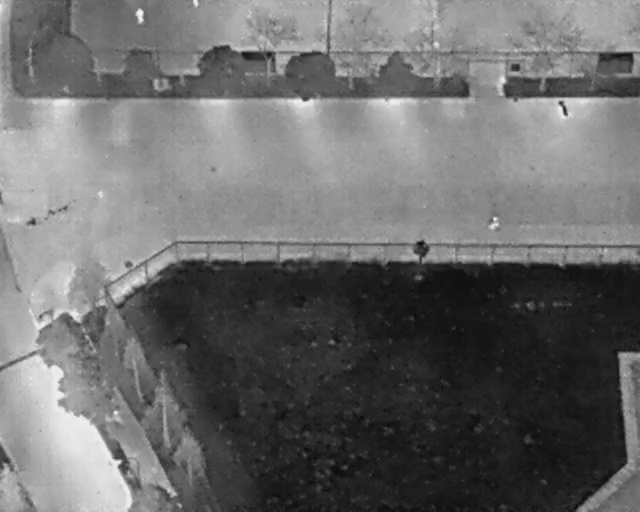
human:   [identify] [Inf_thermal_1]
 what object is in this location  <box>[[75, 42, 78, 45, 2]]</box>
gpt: <ref>1 medium person at the right</ref>